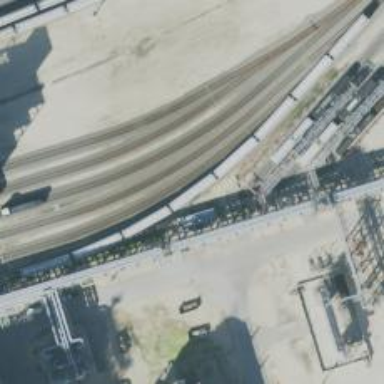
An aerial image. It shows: Railway spur service.